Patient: sex M, age 64
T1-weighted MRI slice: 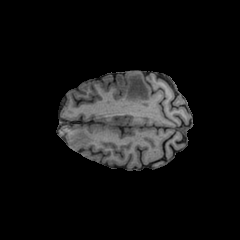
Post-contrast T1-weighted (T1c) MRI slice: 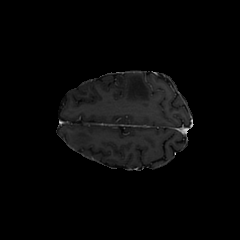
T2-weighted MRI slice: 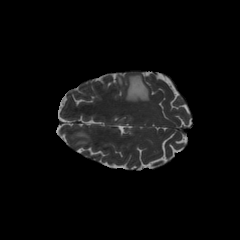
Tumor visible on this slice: yes
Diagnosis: Glioblastoma, IDH-wildtype
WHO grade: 4